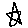
Label: star